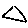
Label: triangle